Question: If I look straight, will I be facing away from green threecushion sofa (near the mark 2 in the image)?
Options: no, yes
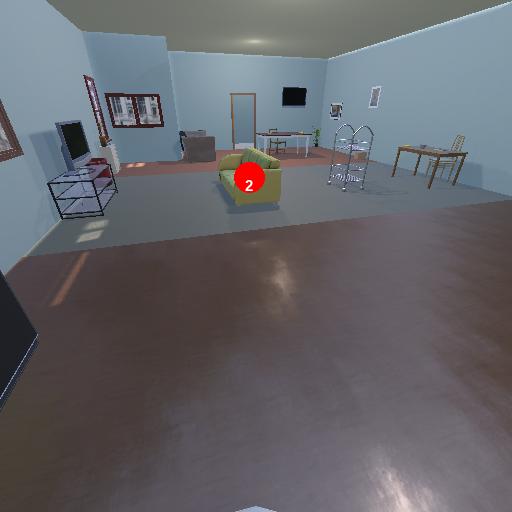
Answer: no